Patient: sex M, age 51
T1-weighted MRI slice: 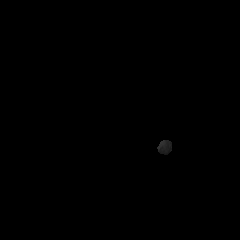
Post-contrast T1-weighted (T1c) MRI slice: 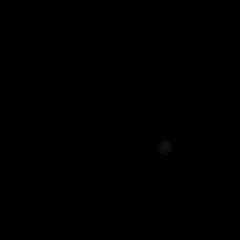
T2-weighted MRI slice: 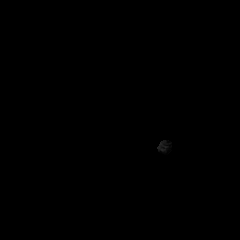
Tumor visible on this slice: no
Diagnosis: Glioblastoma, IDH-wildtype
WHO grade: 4